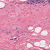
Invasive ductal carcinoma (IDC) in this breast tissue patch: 0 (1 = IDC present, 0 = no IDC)